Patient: sex M, age 54
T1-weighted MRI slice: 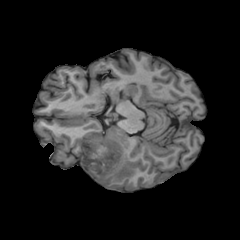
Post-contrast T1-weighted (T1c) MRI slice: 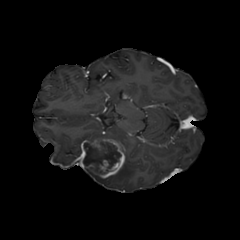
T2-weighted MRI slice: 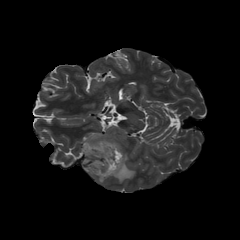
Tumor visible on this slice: yes
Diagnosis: Glioblastoma, IDH-wildtype
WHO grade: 4